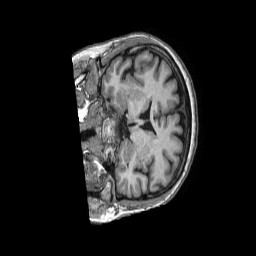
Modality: T1w
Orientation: coronal
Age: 69
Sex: female
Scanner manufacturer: philips
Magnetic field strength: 1.5 T
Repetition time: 0.00708 s
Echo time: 0.00321 s